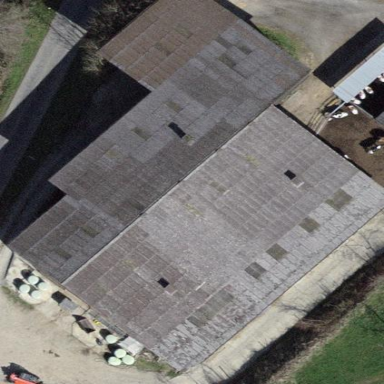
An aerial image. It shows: Building with tile roof.